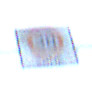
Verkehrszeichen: BeginnZone30
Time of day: SunriseSunset
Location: Outdoor (Nature)
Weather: Clear
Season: NotSpecified
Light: Natural